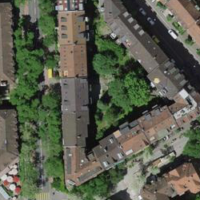
EUNIS habitat code: 54
Species observed at this site:
Sisymbrium officinale